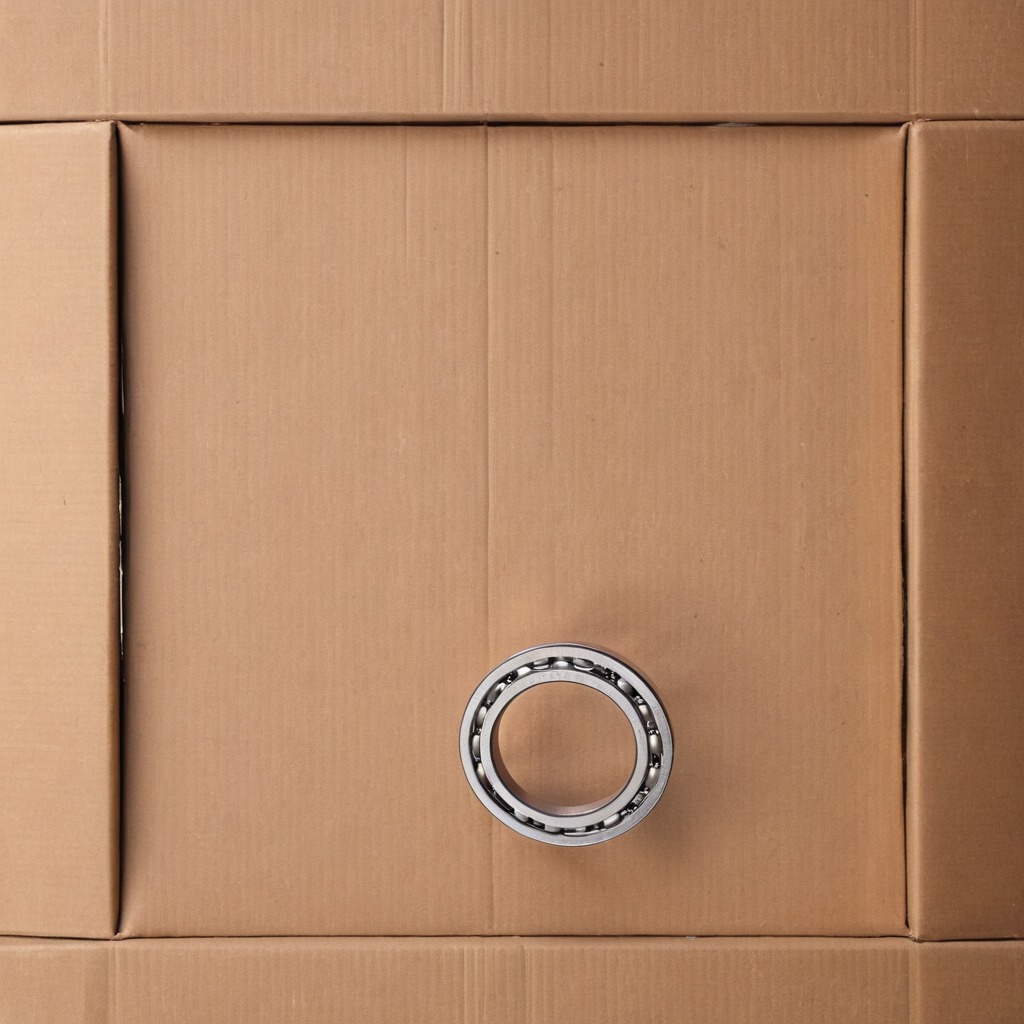
A metal ball bearing is lying on the cardboard box surface.